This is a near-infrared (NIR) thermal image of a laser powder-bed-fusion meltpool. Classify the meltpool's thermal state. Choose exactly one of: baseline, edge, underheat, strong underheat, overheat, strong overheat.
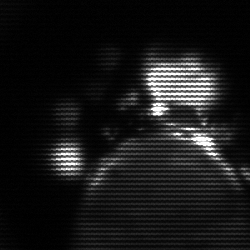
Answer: edge